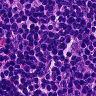
Metastatic tissue present: no